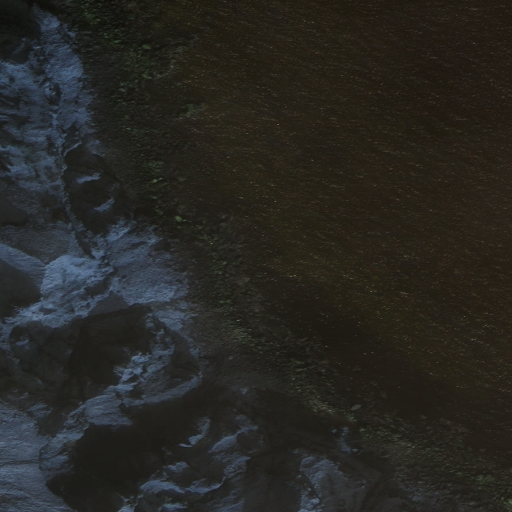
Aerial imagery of cape in Alaska named Falls Point containing only unknown